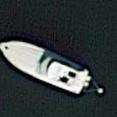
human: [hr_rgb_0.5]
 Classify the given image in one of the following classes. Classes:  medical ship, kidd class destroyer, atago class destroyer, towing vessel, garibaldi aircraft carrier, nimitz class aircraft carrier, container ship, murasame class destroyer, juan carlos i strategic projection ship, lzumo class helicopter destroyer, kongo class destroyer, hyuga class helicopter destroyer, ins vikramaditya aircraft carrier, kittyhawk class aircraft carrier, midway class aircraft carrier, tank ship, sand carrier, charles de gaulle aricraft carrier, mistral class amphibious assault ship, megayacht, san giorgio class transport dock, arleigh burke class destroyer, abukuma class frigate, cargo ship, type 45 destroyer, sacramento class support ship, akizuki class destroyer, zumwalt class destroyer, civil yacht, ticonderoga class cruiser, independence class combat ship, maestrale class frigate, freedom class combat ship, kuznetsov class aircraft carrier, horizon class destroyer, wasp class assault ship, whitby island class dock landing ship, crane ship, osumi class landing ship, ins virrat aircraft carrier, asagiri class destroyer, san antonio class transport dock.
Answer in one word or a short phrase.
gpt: Civil yacht